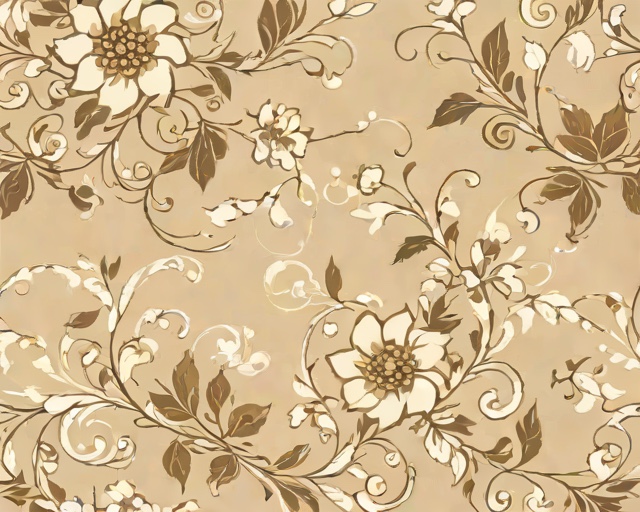
Category: Wedding